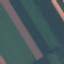
Land use / land cover: AnnualCrop